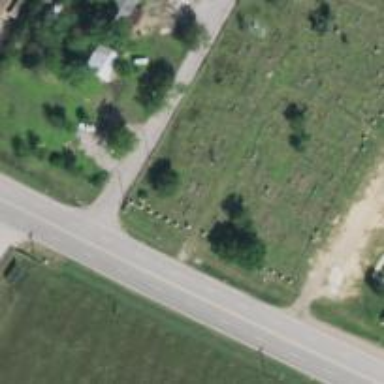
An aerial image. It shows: Cemetery or graveyard.